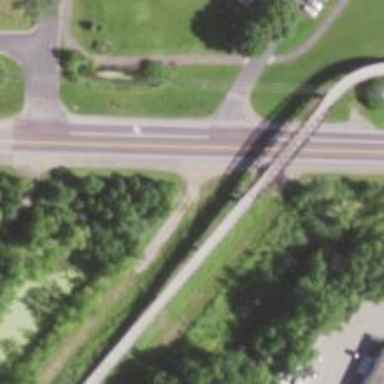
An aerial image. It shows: Abandoned railway.